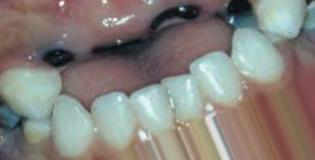
Condition: Caries